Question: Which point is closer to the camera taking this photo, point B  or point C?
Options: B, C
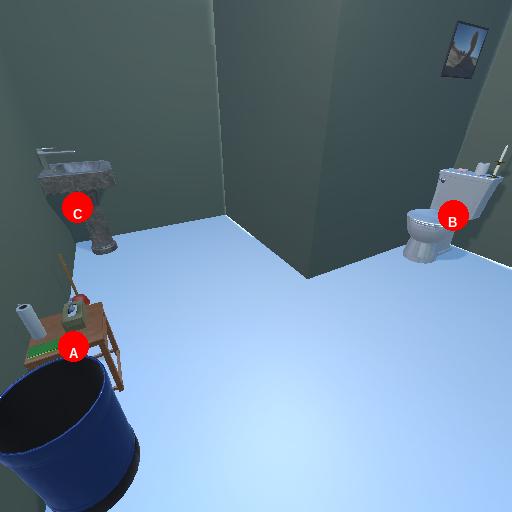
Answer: B